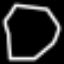
Label: octagon